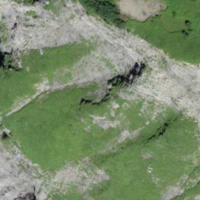
EUNIS habitat code: 23
Species observed at this site:
Androsace alpina